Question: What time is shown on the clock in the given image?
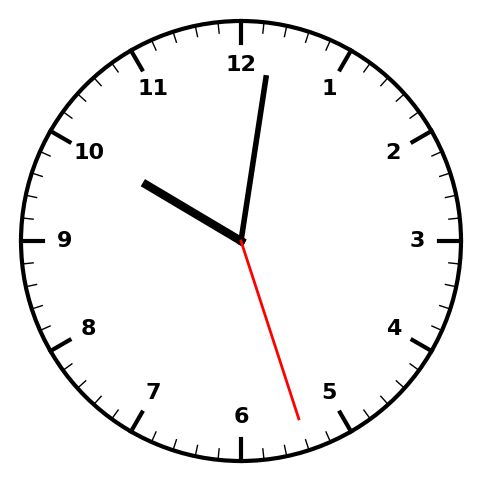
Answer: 10:01:27